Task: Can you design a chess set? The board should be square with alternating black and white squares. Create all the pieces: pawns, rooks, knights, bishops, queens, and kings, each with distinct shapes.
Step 2956:
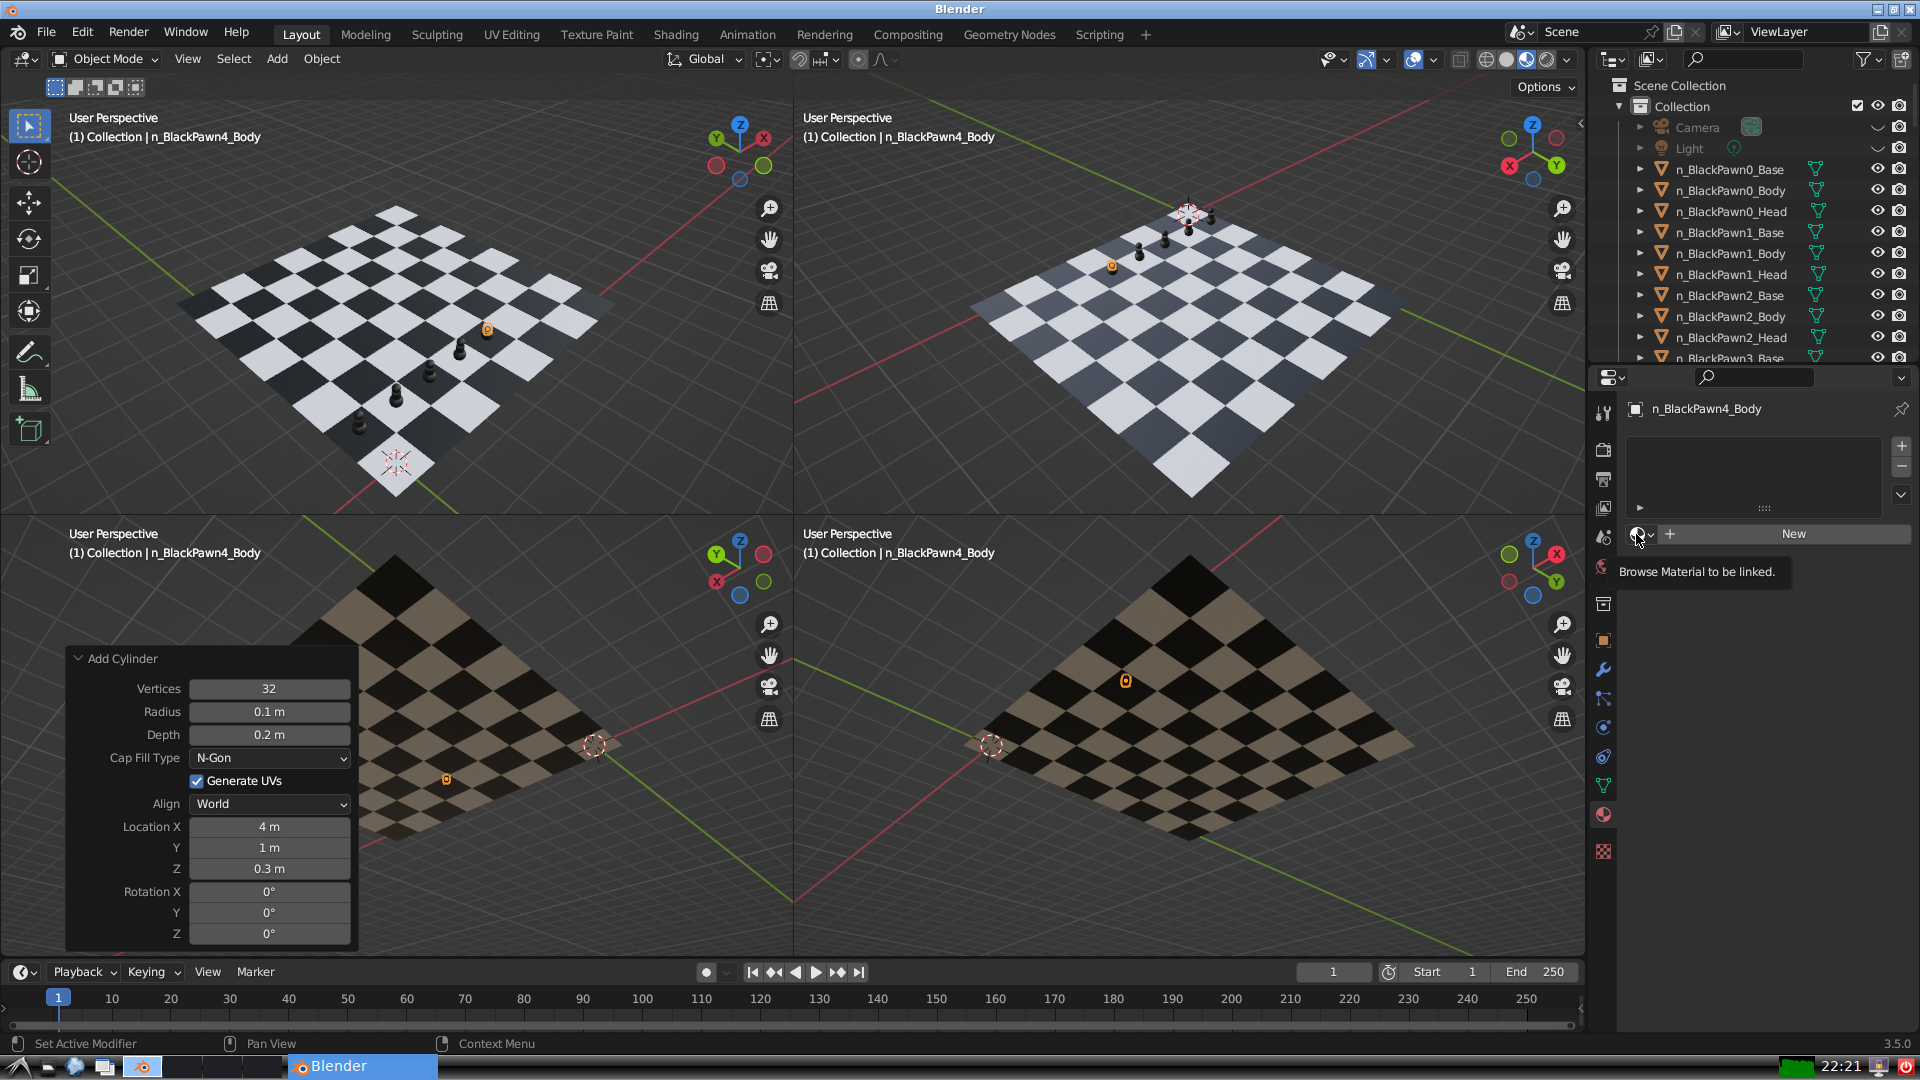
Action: click: no